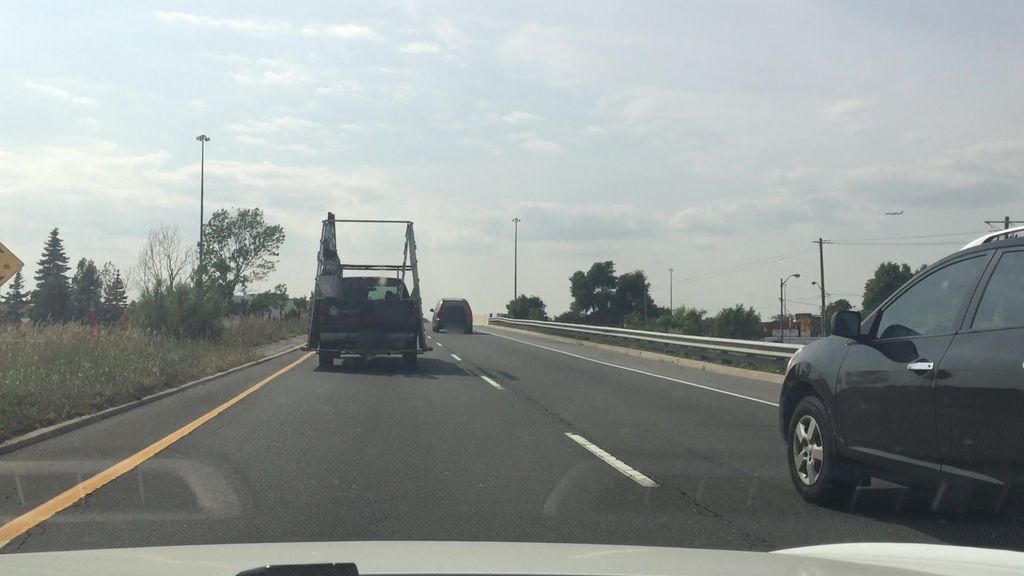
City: toronto